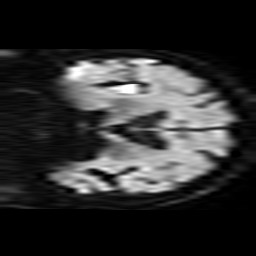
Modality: TRACE
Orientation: coronal
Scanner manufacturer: philips
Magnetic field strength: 1.5 T
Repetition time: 4.8 s
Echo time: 0.07764 s